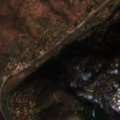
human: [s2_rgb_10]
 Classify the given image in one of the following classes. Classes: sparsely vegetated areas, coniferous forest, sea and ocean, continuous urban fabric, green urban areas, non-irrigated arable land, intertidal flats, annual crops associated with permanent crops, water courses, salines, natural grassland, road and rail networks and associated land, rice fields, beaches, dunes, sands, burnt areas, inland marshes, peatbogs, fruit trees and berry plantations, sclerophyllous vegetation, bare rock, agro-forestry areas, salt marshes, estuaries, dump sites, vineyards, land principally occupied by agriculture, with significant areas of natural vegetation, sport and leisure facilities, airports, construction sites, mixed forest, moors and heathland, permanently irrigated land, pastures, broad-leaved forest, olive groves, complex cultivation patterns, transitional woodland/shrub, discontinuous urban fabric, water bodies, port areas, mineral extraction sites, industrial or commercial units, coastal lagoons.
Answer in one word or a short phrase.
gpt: discontinuous urban fabric, land principally occupied by agriculture, with significant areas of natural vegetation, broad-leaved forest, natural grassland